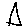
Label: triangle